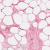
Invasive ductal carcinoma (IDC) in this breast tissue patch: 0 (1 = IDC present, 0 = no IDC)